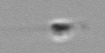
Label: flagellate_morphotype3